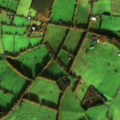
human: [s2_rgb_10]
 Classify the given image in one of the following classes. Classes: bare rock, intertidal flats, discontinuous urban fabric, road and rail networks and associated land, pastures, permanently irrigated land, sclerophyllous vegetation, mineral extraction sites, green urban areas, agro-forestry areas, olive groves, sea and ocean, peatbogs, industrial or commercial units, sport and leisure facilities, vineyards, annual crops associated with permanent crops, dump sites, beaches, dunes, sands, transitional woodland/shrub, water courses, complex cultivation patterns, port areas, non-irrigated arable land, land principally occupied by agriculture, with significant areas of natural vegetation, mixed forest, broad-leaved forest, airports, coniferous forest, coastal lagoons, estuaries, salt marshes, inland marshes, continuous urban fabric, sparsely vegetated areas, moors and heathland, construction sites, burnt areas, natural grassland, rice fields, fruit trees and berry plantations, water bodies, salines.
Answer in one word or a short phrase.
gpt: pastures